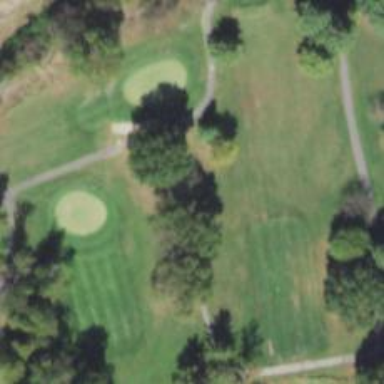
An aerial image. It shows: Pathway for golfing.